Question: I am currently developing an app for iPhone and i have a spent time looking at how to select multiple rows in a table view however the answers i found did not include groups. I have a table as seen below with two groups one for client selection and the other for navigation links i would like to display the selected item for both groups rather than the entire table but i have had no luck finding any answers for this.
i understand you check can what section the row is in but i am not sure how to implement this. Any suggestions would be greatly appreciated. Additionally i do know how to select rows by changing the cell style depending on if it has been selected or not but its doing this for two groups im stuck on. Again thank you for any help.

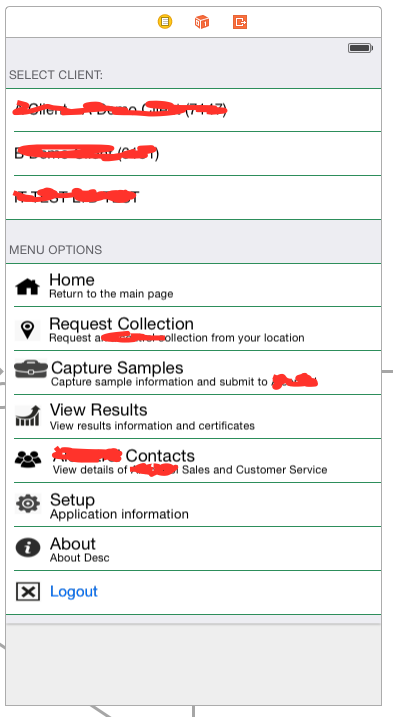
Answer: This is the code to allow for multiple selection:
'''
- (void)viewDidLoad {
[super viewDidLoad];
self.tableView.allowsMultipleSelection = YES;
}
'''
Perhaps you are looking for something like this to execute code based on which section the selection is in:
'''
#define CLIENT_SECTION 0
#define MENU_SECTION 1
- (void)tableView:(UITableView *)tableView didSelectRowAtIndexPath:(NSIndexPath *)indexPath {
if (indexPath.section == CLIENT_SECTION) {
// execute code
} else if (indexPath.section == MENU_SECTION) {
// execute code
}
}
'''